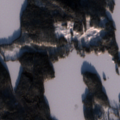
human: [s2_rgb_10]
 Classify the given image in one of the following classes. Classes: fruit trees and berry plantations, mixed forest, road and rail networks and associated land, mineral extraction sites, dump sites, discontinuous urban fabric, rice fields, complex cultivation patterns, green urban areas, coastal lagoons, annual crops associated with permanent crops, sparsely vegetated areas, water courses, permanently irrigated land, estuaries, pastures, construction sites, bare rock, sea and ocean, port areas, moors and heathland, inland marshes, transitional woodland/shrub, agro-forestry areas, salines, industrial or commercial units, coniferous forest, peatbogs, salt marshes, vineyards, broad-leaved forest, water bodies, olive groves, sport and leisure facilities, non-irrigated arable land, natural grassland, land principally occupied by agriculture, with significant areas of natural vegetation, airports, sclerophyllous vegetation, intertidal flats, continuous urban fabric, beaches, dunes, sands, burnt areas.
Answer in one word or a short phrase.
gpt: coniferous forest, mixed forest, water bodies